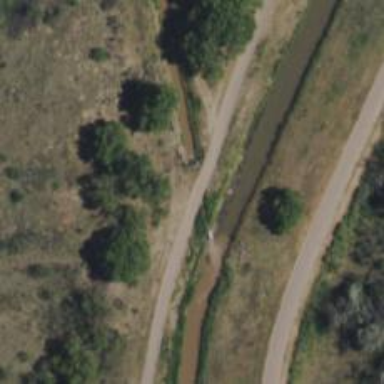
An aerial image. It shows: Culvert tunnel crossing over canal.